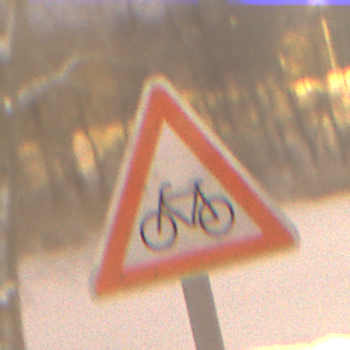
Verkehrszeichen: RadverkehrRechts
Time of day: Night
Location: Outdoor (Urban)
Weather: Overcast
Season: Winter
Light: Artificial